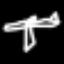
Label: airplane